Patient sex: M
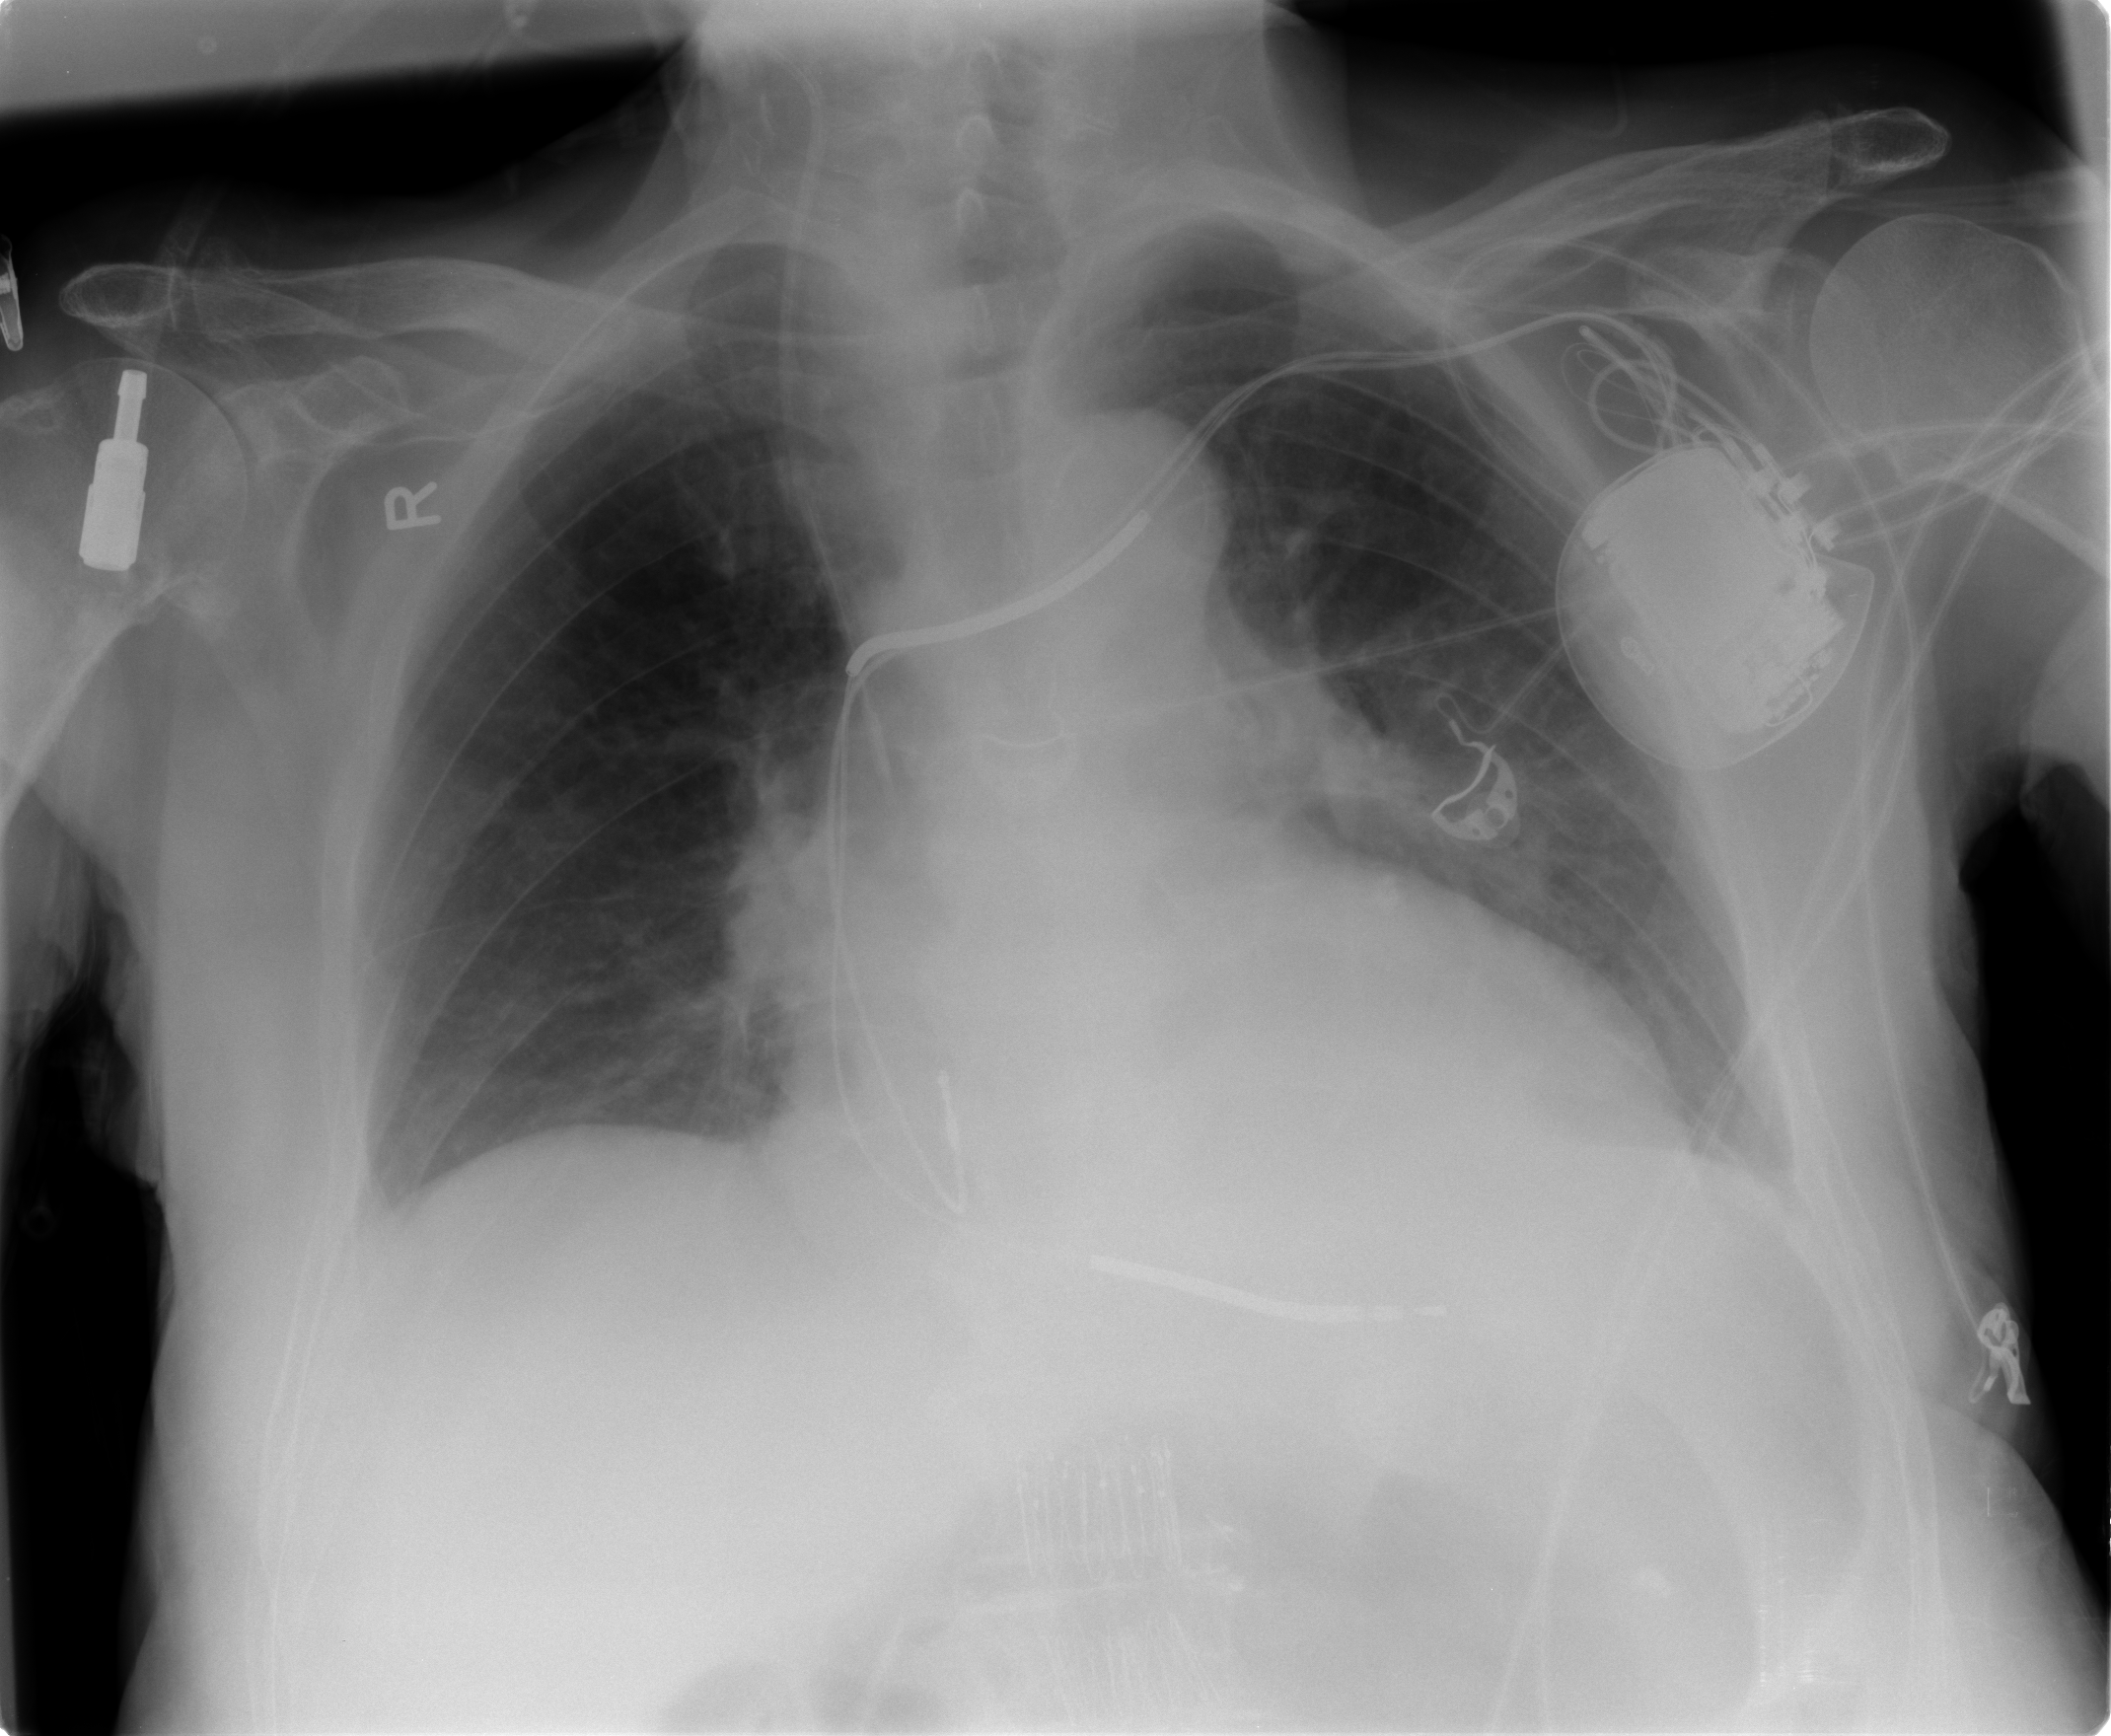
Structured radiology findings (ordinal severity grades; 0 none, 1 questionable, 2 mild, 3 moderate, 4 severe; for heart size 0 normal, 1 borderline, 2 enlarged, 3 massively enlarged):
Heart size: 0
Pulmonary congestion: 2
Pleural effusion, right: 0
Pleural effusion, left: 2
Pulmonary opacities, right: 2
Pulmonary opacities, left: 1
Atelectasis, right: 0
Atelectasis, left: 2